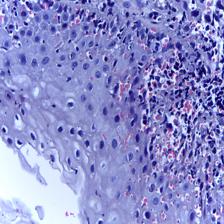
Diagnosis: OSCC